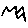
Label: zigzag